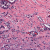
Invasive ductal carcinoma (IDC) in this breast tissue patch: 0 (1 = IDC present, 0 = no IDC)